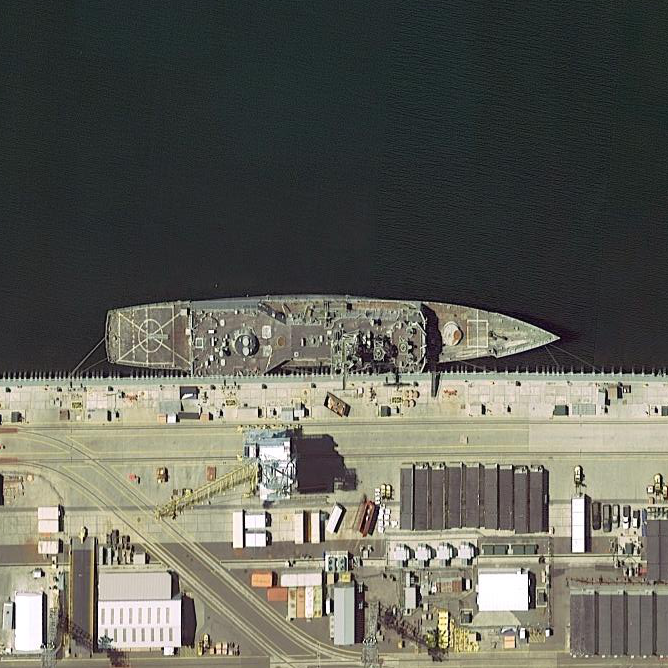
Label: cruiser